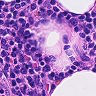
Metastatic tissue present: no